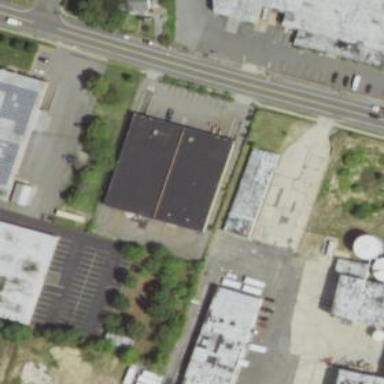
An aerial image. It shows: Commercial building.